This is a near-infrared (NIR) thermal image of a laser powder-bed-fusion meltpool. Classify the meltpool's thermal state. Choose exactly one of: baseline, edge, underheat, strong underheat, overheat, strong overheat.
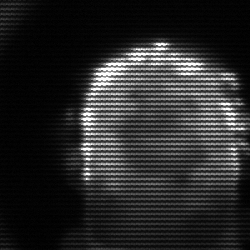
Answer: baseline